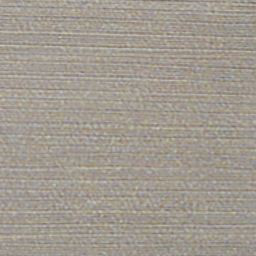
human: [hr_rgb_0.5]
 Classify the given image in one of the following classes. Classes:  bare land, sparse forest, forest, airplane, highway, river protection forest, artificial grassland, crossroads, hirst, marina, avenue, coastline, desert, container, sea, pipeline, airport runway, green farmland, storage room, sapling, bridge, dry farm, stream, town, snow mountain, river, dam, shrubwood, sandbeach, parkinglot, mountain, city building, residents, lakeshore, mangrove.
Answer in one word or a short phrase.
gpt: dry farm